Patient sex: M
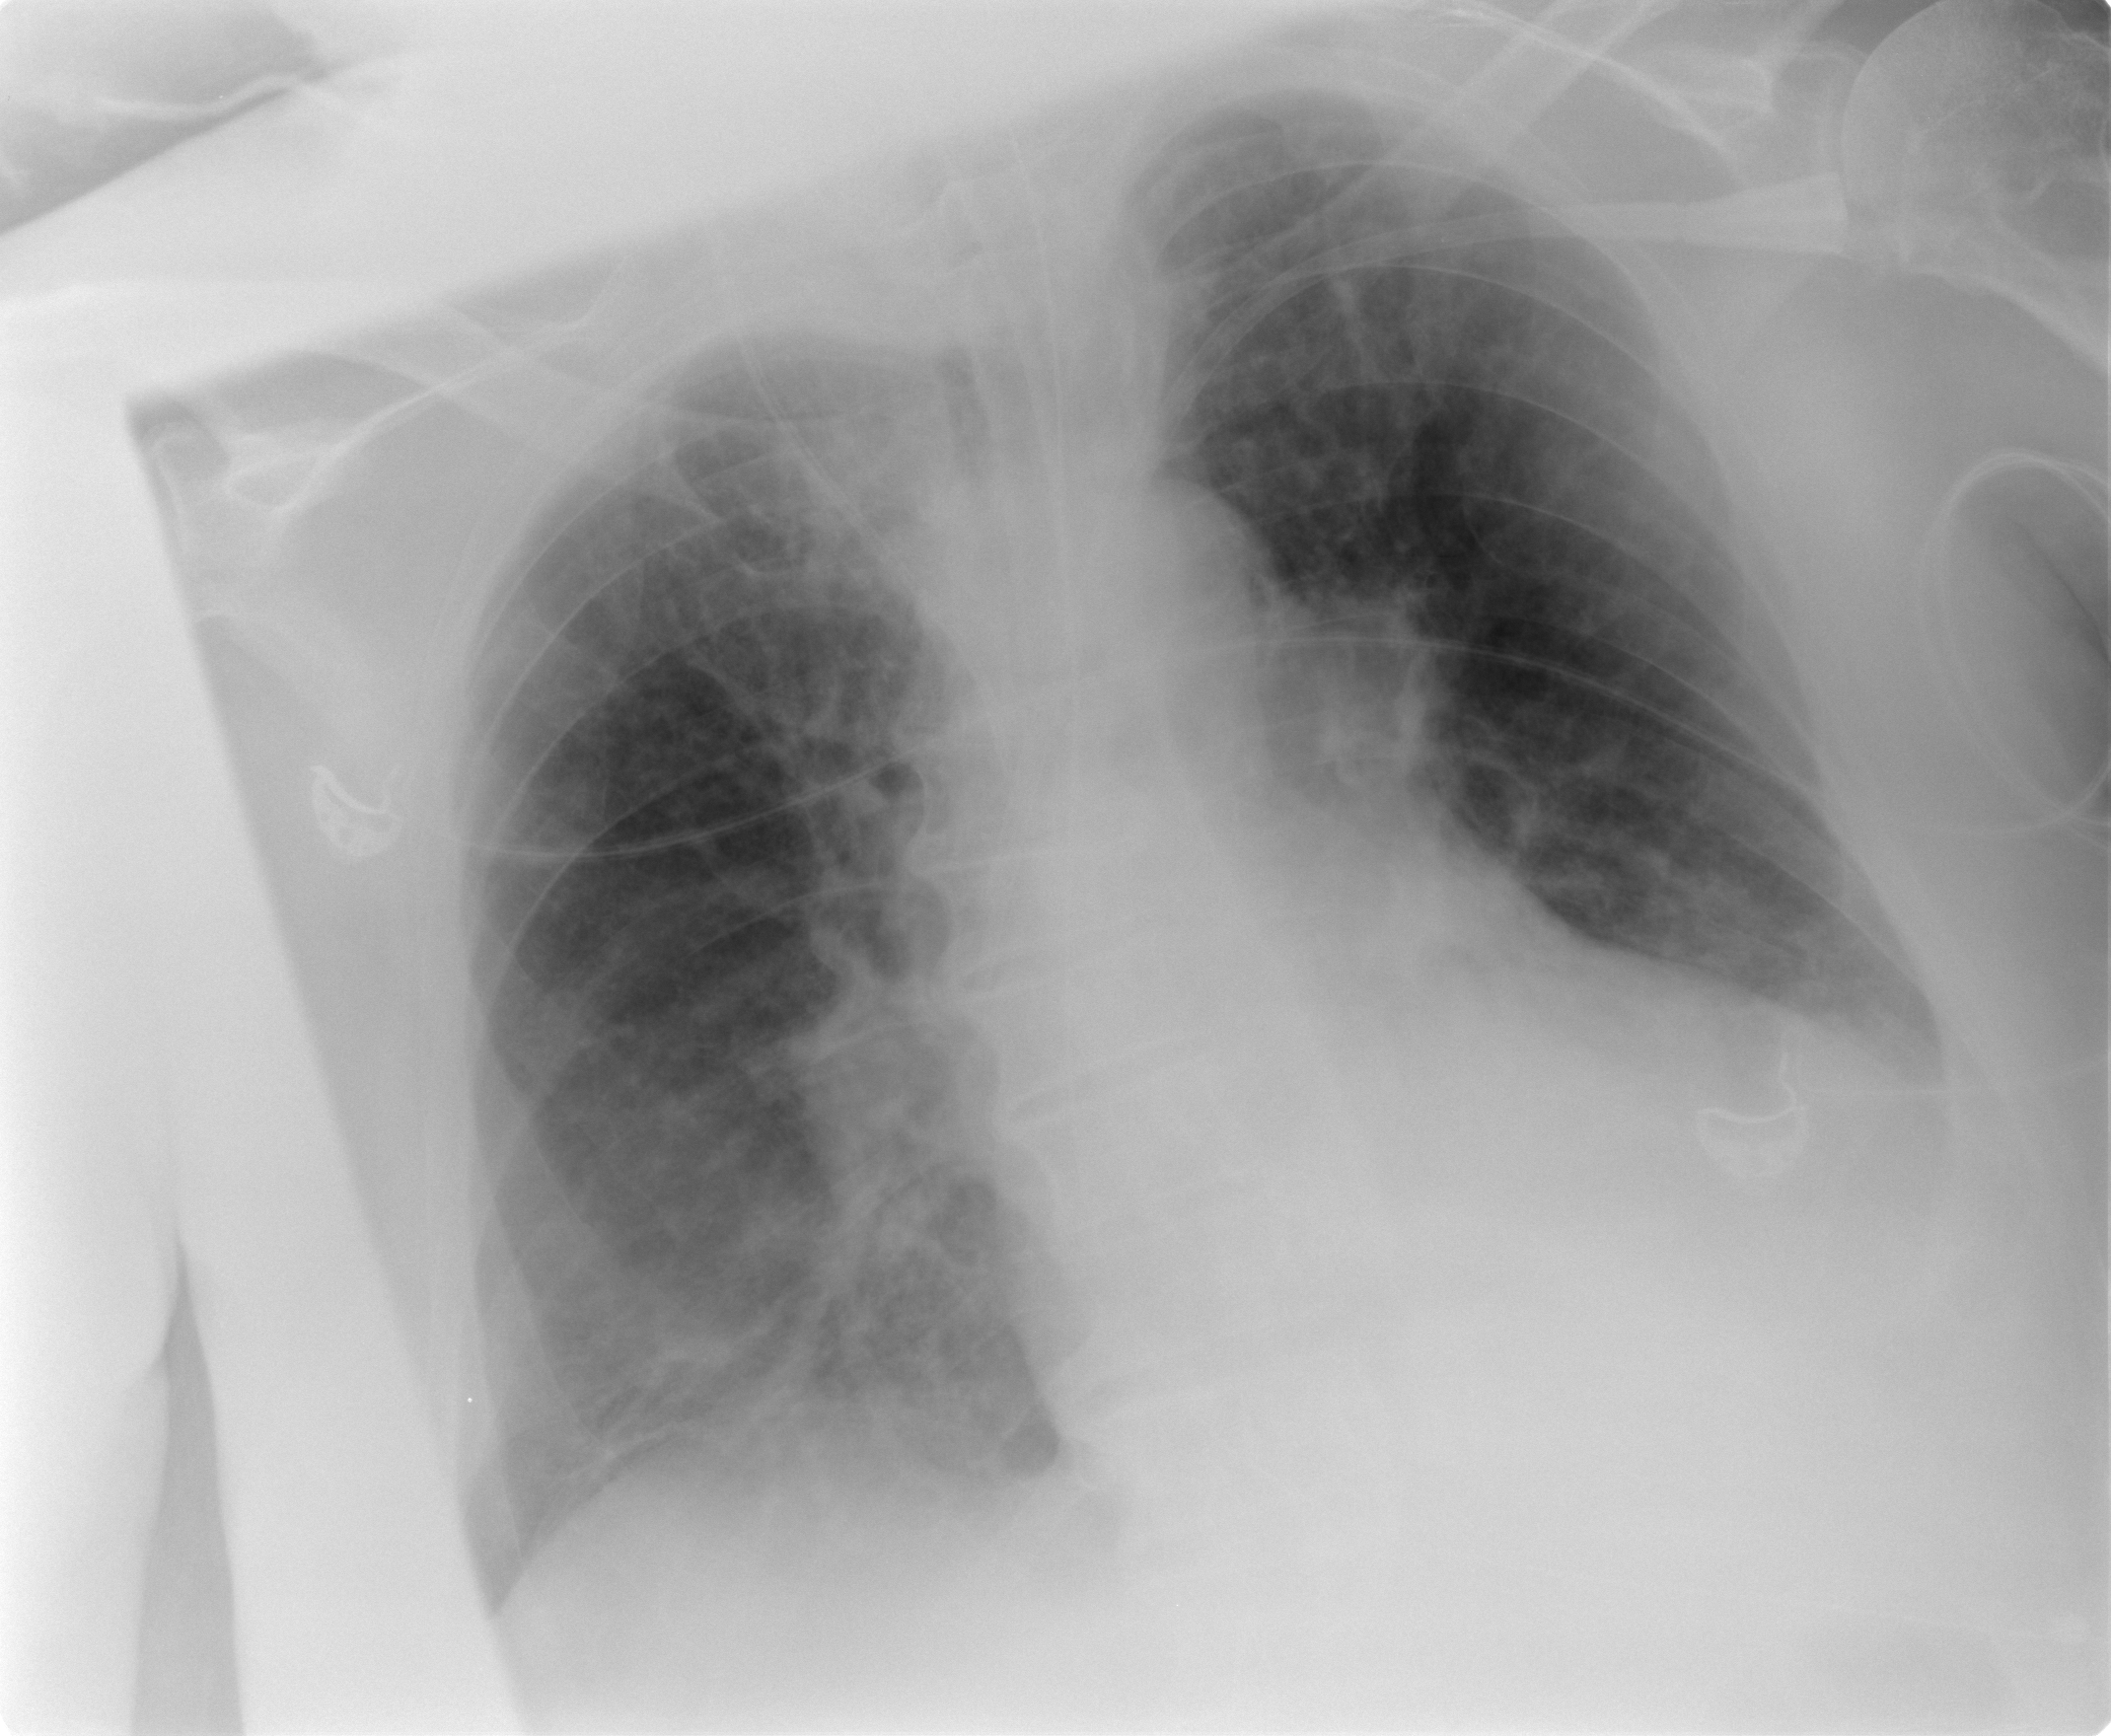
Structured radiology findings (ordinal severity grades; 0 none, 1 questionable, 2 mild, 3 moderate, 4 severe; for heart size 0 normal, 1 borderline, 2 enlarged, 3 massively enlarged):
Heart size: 2
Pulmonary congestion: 2
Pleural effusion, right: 1
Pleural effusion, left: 1
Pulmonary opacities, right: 2
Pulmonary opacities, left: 2
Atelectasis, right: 2
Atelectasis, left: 0